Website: bh-photo
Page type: account-selection
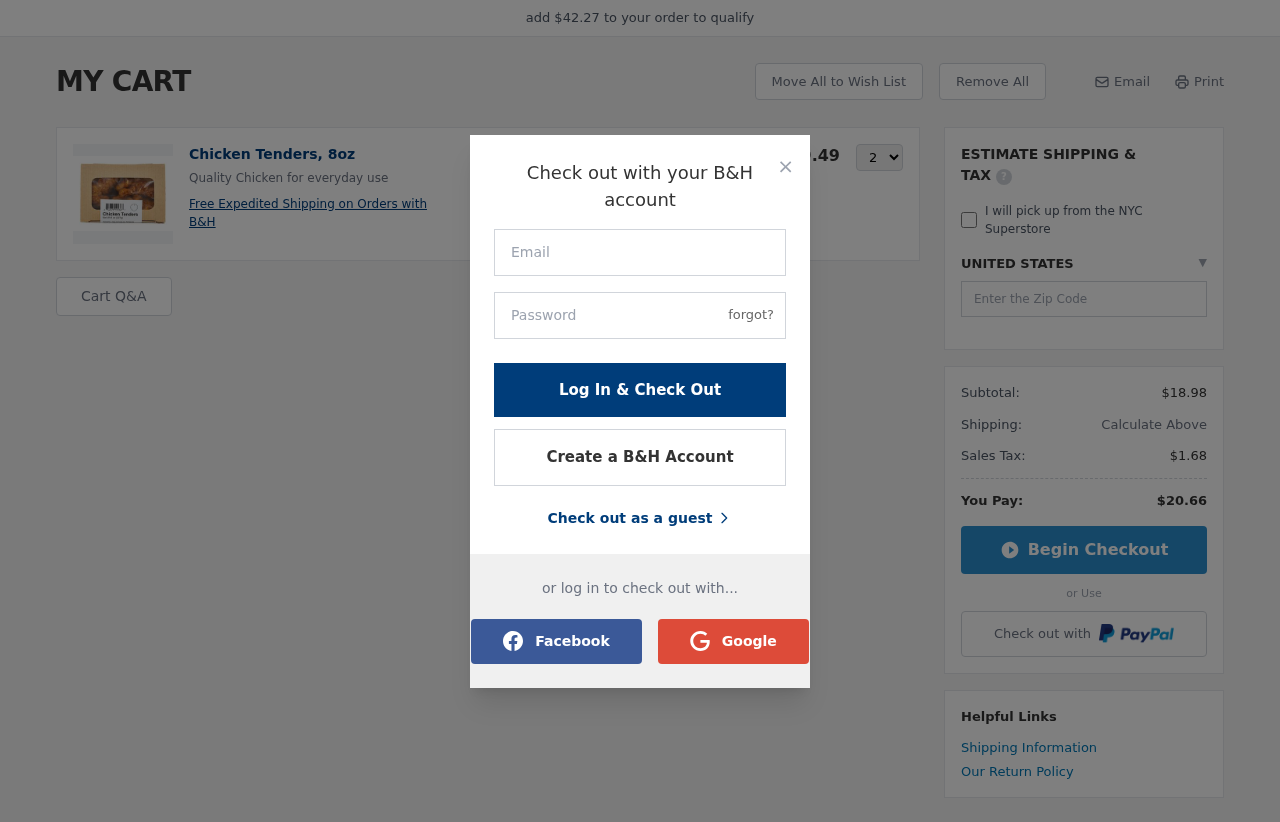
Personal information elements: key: PII_COUNTRY
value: UNITED STATES
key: PII_LOGIN_USERNAME
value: cole9971
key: PII_POSTCODE
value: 45892
Product elements: key: PRODUCT1_DESC
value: Quality Chicken for everyday use
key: PRODUCT1_NAME
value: Chicken Tenders, 8oz
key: PRODUCT1_PRICE
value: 9.49
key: PRODUCT1_QUANTITY
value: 2
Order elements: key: ORDER_SUBTOTAL
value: $18.98
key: ORDER_TAX
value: $1.68
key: ORDER_TOTAL
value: $20.66
Other elements: key: AMOUNT_TO_QUALIFY
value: $42.27